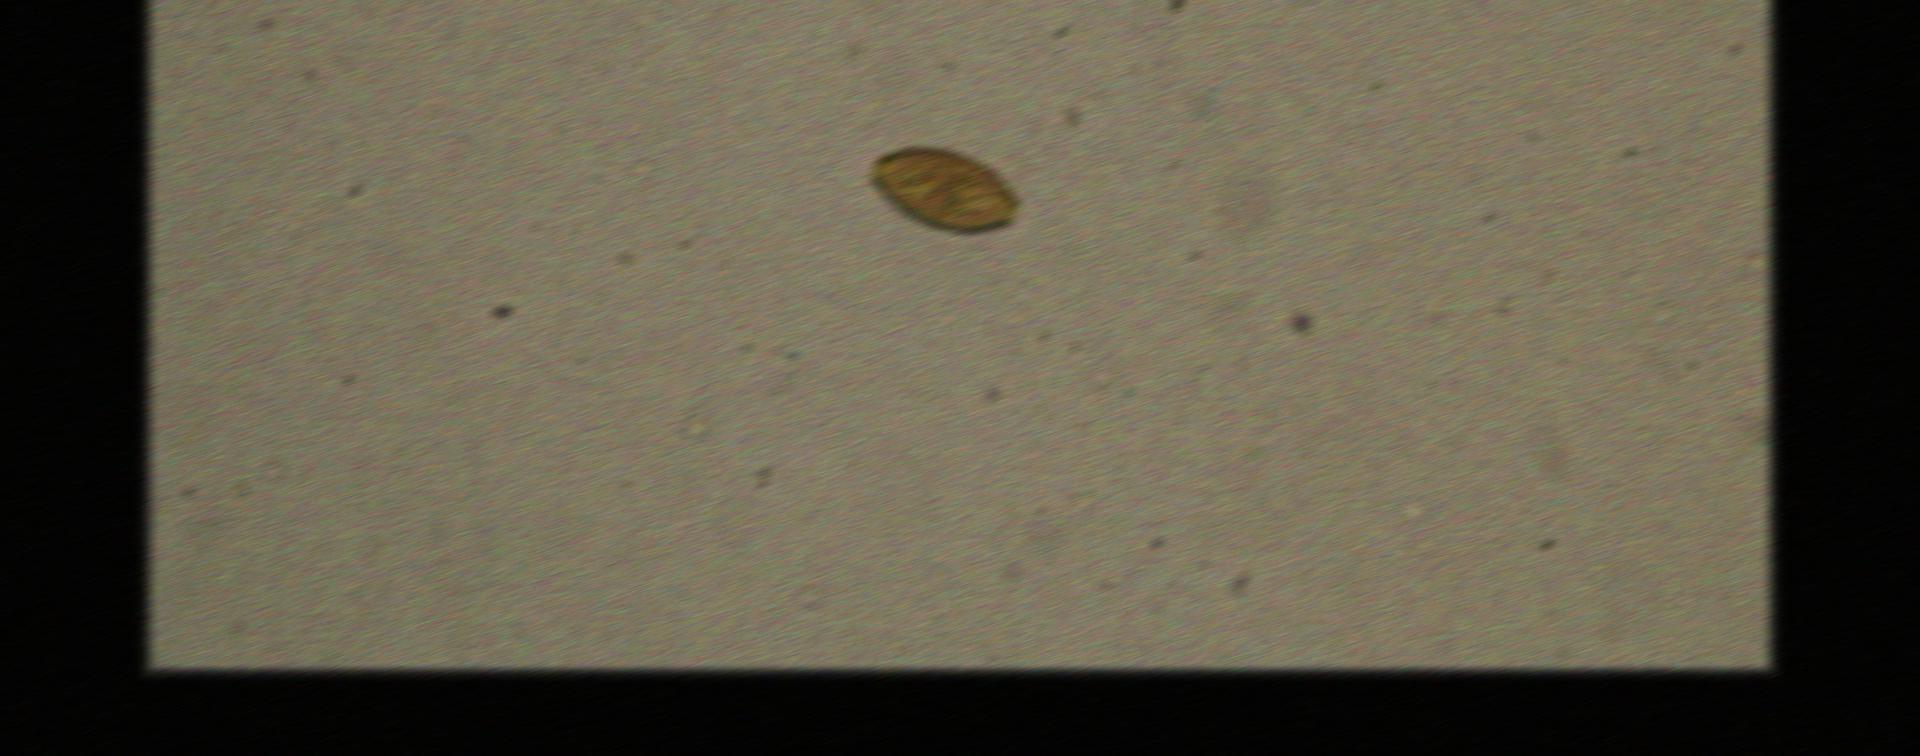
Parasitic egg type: Trichuris trichiura